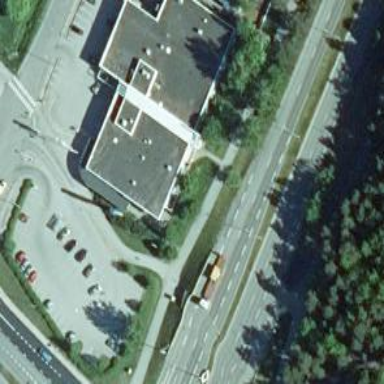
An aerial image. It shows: Supermarket.